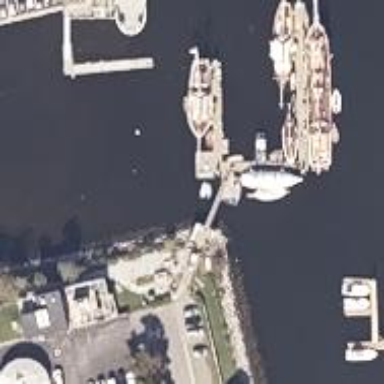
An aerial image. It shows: Man-made pier.